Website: bh-photo
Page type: cart
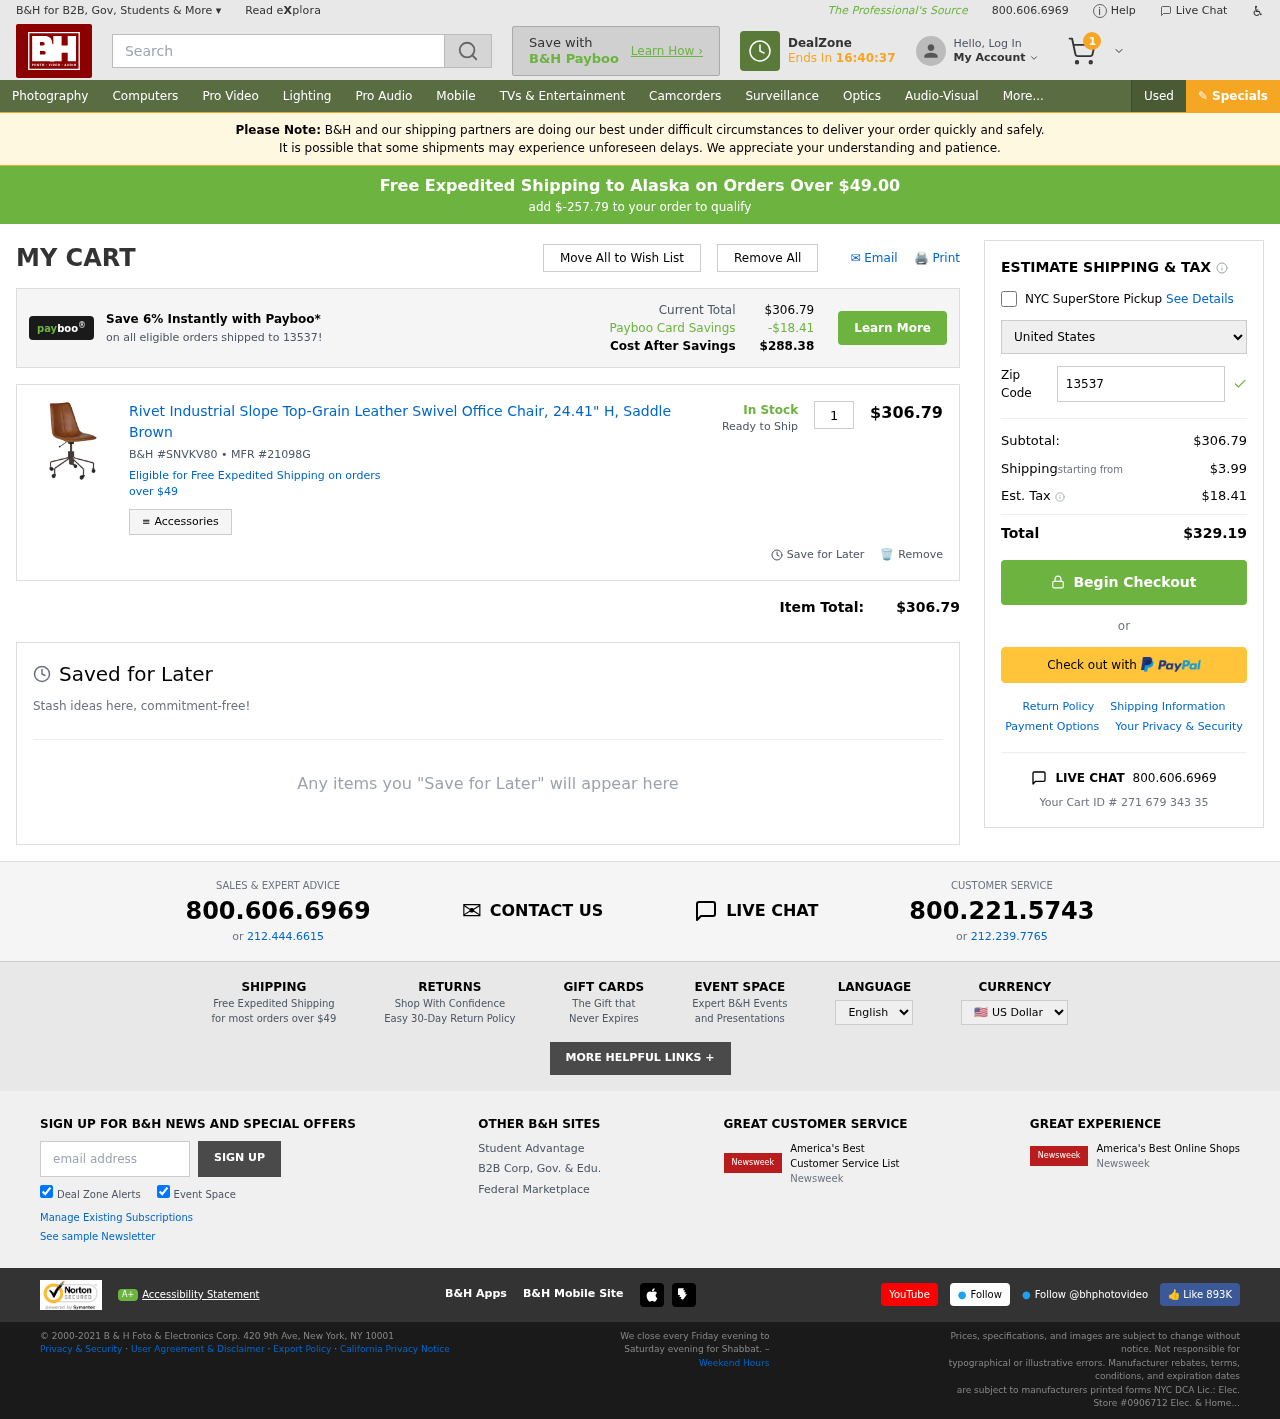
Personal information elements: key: PII_COUNTRY
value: United States
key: PII_POSTCODE
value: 13537
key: PII_STATE
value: Alaska
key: PII_POSTCODE2
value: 13537
Product elements: key: PRODUCT1_NAME
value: Rivet Industrial Slope Top-Grain Leather Swivel Office Chair, 24.41" H, Saddle Brown
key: PRODUCT1_PRICE
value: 306.79
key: PRODUCT1_QUANTITY
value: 1
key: PRODUCT1_SKU
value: SNVKV80
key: PRODUCT1_MFR
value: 21098G
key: PRODUCT1_AVAILABILITY
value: In Stock
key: PRODUCT1_SHIP_STATUS
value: Ready to Ship
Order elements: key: ORDER_NUM_ITEMS
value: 1
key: FREE_SHIPPING_THRESHOLD
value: $-257.79
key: ORDER_SUBTOTAL
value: $306.79
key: ORDER_SHIPPING_COST
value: $3.99
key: ORDER_TAX
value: $18.41
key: ORDER_TOTAL
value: $329.19
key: ORDER_ID
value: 271 679 343 35
Search elements: key: HEADER_SEARCH
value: Search
Other elements: key: PAYBOO_SAVINGS
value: -$18.41
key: COST_AFTER_SAVINGS
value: $288.38